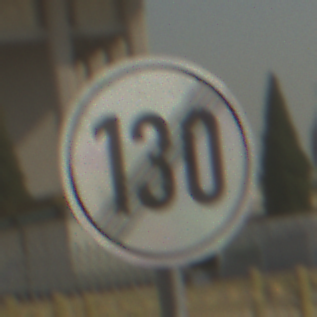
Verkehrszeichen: EndeGeschwindigkeit130
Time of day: MorningAfternoon
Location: Outdoor (Suburban)
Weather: Clear
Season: NotSpecified
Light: Natural